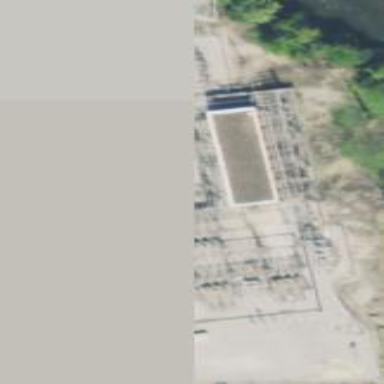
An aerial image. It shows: Transmission-level power substation.